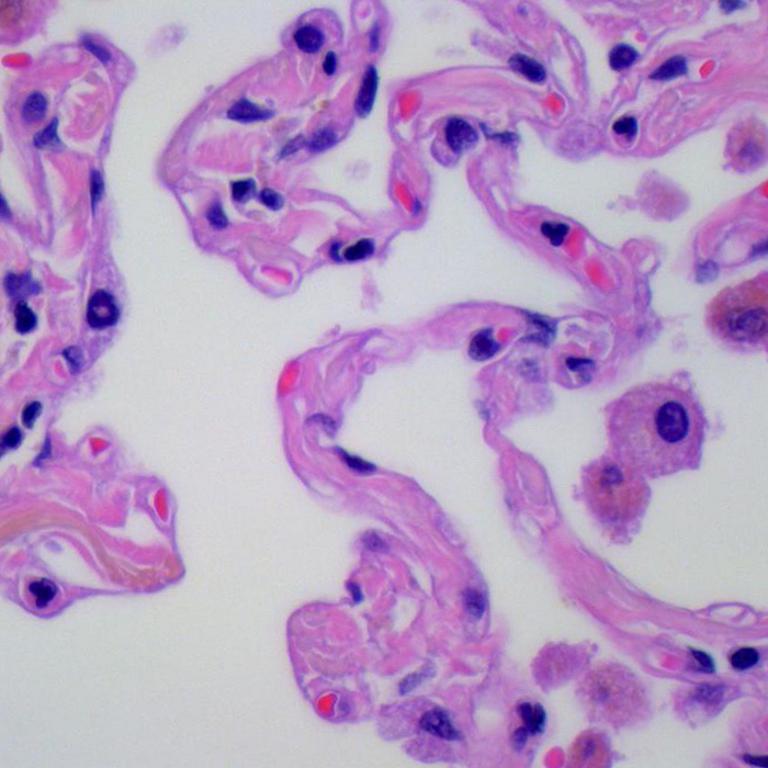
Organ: lung
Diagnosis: benign